Interaction volume radius: 5 \u00c5
Interaction volume height: 10 \u00c5
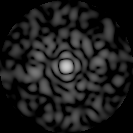
Disorder parameter: 0.8181